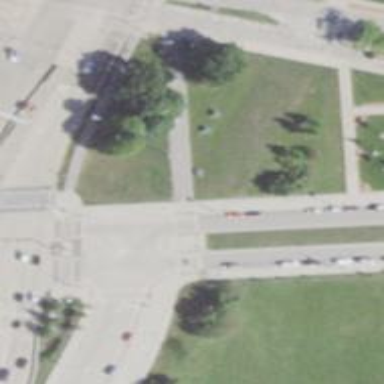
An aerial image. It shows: Path on traffic island.